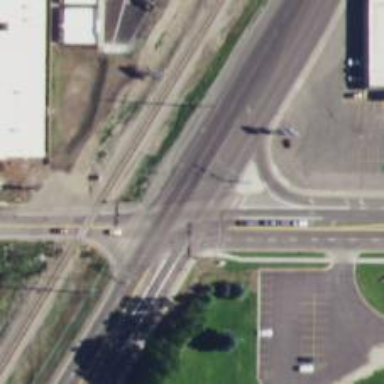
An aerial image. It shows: Marked crossing on the road.